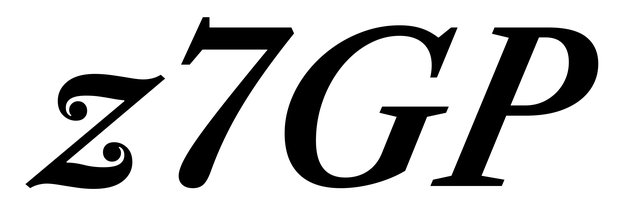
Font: LibreCaslonText-Italic_SemiBold_Italic